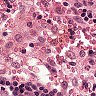
Metastatic tissue present: no